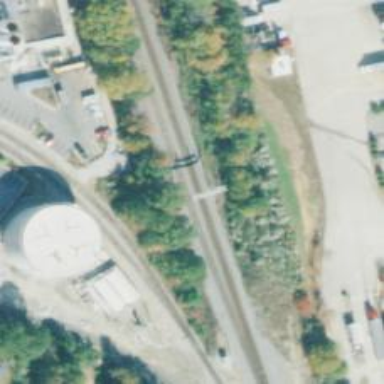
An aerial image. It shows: Railway signal.